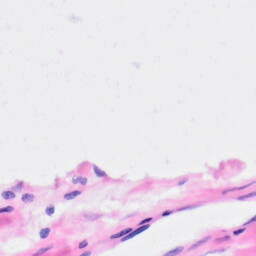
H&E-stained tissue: Kidney